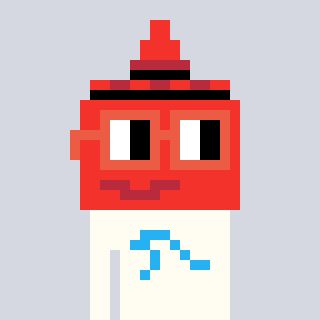
a pixel art character with square orange glasses, a ketchup-shaped head and a grayscale-colored body on a cool background